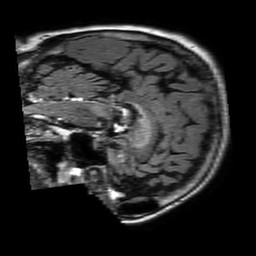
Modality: FLAIR
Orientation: sagittal
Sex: female
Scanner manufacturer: philips
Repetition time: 11 s
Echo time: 0.125 s